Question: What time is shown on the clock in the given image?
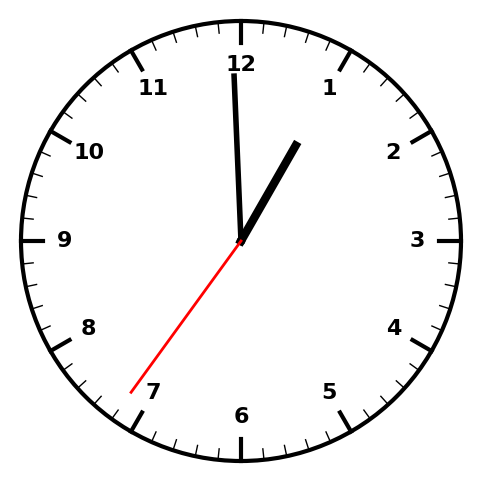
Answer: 12:59:36